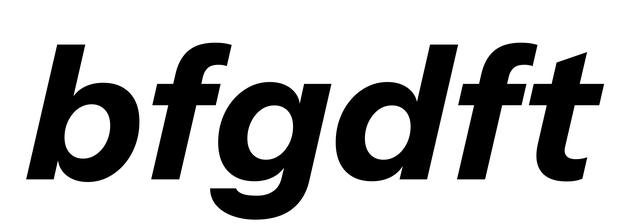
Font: InstrumentSans-Italic_Bold_Italic